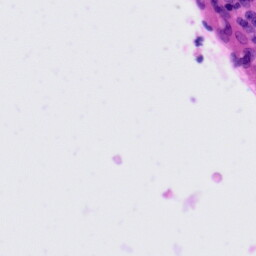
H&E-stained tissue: Tonsil